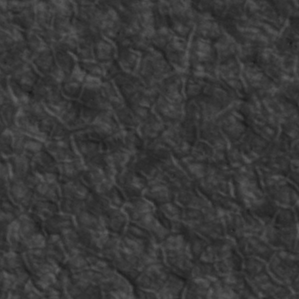
Label: non_frost